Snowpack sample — Buffalo Mountain, Silverthorne, Colorado, USA (2/22/26, 2:02 PM MST)
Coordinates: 39.622, -106.113
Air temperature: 33 °F
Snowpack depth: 63 cm
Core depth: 50 cm
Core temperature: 28.4 °F
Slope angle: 11°, slope face: 116°
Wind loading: low
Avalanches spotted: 0
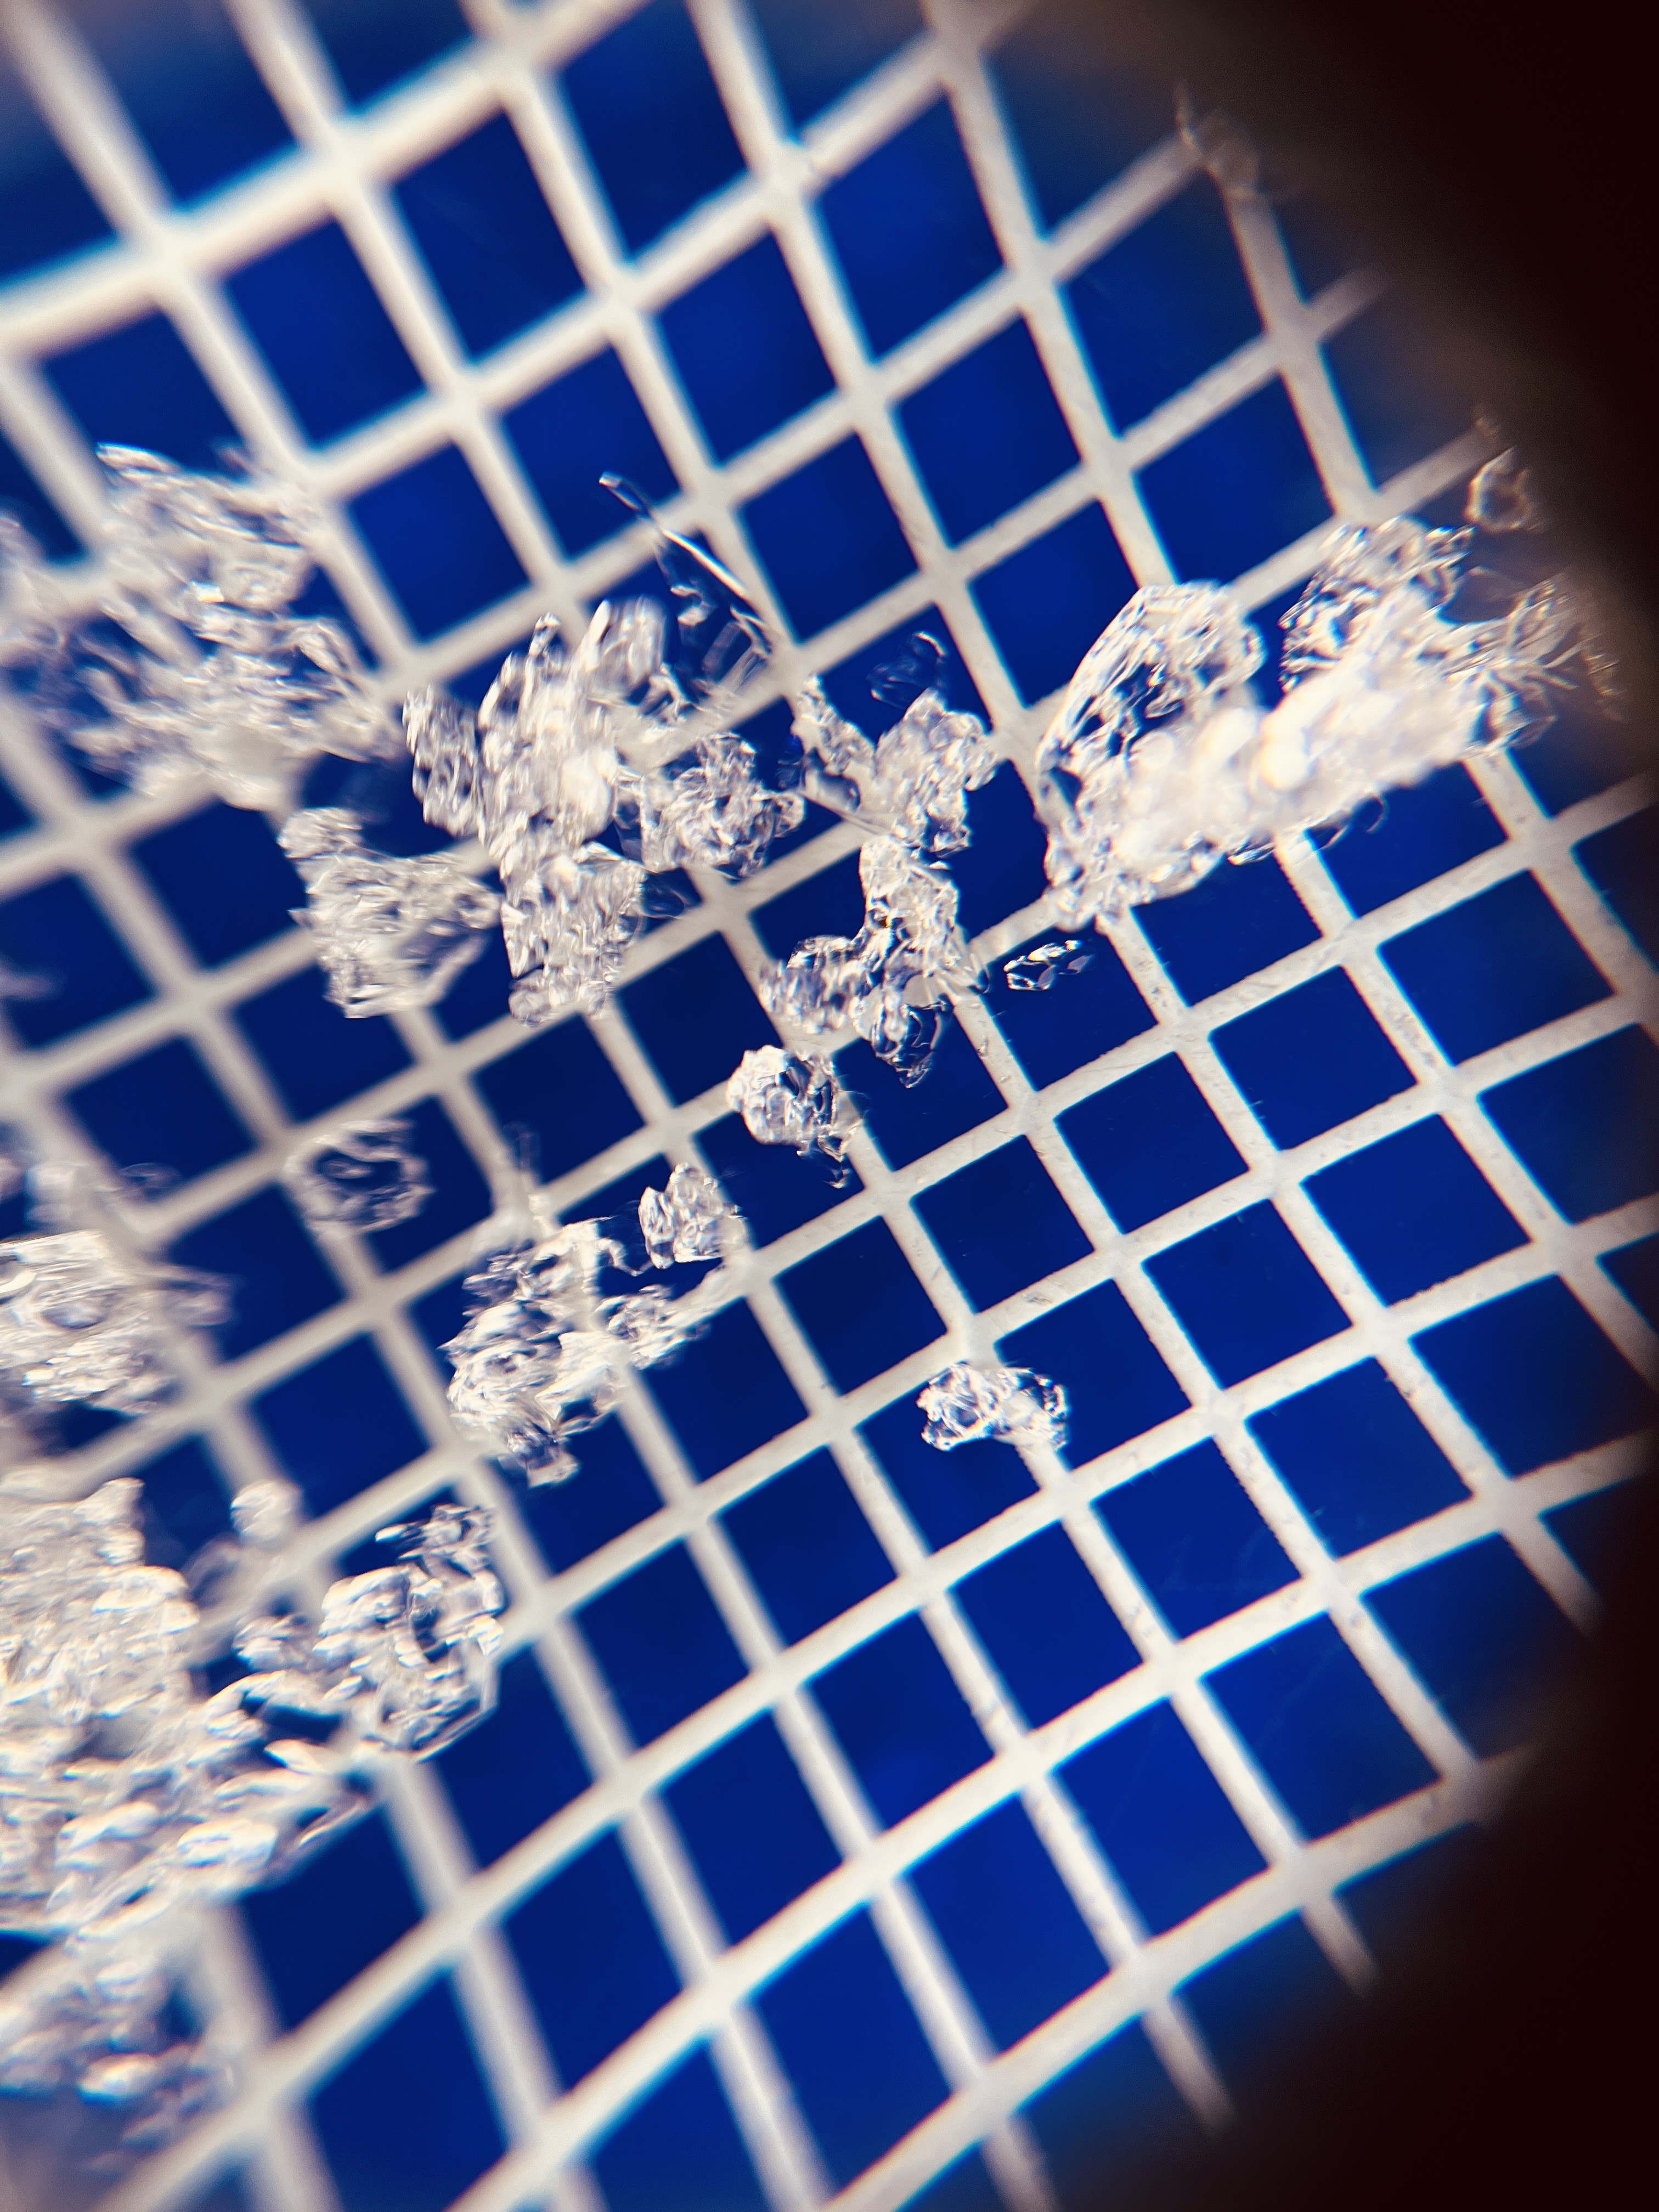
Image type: magnified_profile
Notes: In a firebreak similar to site 1, minimal wind loading with no spotted avalanches (not many faces in view though)